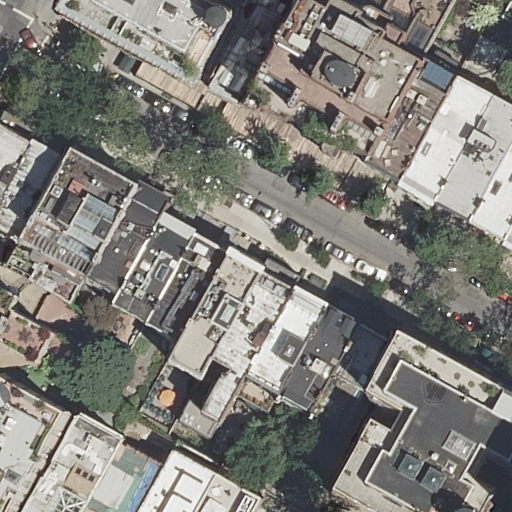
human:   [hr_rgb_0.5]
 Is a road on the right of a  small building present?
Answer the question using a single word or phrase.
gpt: no

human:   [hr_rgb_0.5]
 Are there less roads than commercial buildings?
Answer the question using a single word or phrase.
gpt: no

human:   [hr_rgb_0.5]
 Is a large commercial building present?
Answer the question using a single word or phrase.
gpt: no

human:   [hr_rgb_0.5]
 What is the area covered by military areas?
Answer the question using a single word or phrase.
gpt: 0m2

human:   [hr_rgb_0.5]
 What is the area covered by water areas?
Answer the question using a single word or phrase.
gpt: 0m2

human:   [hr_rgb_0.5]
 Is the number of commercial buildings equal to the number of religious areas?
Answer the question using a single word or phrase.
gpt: yes

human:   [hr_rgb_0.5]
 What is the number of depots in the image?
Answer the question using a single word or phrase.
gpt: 0

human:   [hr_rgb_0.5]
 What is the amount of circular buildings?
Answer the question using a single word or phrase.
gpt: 0

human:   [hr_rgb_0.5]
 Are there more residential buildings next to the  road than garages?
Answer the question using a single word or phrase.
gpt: yes

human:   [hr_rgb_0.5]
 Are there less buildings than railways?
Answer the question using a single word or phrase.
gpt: no

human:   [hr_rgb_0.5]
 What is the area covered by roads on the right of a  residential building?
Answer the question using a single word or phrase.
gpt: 0m2

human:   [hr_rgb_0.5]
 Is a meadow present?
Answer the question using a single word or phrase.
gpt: no

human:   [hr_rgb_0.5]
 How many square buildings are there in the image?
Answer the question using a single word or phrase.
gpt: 0

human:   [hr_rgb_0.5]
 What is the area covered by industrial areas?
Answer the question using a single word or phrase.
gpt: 0m2

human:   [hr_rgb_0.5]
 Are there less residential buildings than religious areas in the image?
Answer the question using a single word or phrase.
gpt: no

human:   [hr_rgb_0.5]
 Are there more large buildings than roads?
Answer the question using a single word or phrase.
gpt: no

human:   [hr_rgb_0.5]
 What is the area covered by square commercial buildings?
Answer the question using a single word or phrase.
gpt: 0m2

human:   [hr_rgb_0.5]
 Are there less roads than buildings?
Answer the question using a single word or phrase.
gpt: yes

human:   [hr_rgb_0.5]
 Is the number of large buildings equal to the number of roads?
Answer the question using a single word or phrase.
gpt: yes

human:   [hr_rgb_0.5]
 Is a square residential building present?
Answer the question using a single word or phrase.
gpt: no

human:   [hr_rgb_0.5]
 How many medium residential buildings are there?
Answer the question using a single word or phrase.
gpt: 21

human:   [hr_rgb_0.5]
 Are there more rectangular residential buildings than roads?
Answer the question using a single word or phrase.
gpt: yes

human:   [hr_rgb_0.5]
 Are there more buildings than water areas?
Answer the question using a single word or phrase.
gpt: yes

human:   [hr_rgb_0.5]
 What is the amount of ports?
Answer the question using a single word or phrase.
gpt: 0

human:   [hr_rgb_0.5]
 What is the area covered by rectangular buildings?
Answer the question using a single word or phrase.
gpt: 3629m2

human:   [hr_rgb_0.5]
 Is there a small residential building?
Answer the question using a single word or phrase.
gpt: yes

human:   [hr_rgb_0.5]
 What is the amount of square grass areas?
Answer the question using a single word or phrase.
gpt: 0

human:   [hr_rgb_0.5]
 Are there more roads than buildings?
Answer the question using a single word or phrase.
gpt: no

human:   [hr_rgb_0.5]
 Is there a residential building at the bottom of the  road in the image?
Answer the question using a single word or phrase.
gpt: yes

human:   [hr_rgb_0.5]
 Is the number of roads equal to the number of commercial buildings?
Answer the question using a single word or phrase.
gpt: no

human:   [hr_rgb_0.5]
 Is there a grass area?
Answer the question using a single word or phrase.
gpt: no

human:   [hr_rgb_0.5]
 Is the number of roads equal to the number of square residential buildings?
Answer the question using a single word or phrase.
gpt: no

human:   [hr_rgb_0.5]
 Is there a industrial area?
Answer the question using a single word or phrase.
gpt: no

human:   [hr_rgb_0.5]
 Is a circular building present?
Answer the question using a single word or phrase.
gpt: no

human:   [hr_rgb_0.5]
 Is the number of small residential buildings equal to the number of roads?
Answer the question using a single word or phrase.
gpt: no

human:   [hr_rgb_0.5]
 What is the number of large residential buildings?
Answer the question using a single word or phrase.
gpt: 1